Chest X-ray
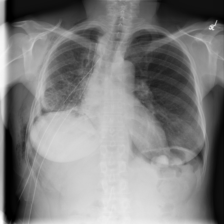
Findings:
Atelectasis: negative
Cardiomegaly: negative
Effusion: negative
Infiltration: negative
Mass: negative
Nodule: negative
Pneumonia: negative
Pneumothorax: positive
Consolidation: negative
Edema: negative
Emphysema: positive
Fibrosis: negative
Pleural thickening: negative
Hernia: negative